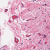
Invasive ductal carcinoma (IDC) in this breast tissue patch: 0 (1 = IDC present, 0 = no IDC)